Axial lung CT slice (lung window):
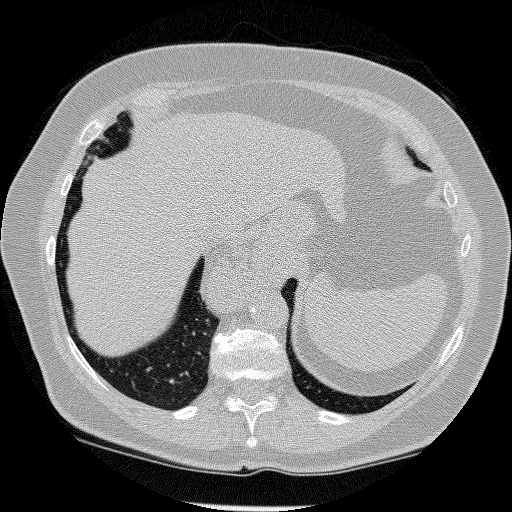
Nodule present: no